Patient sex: F
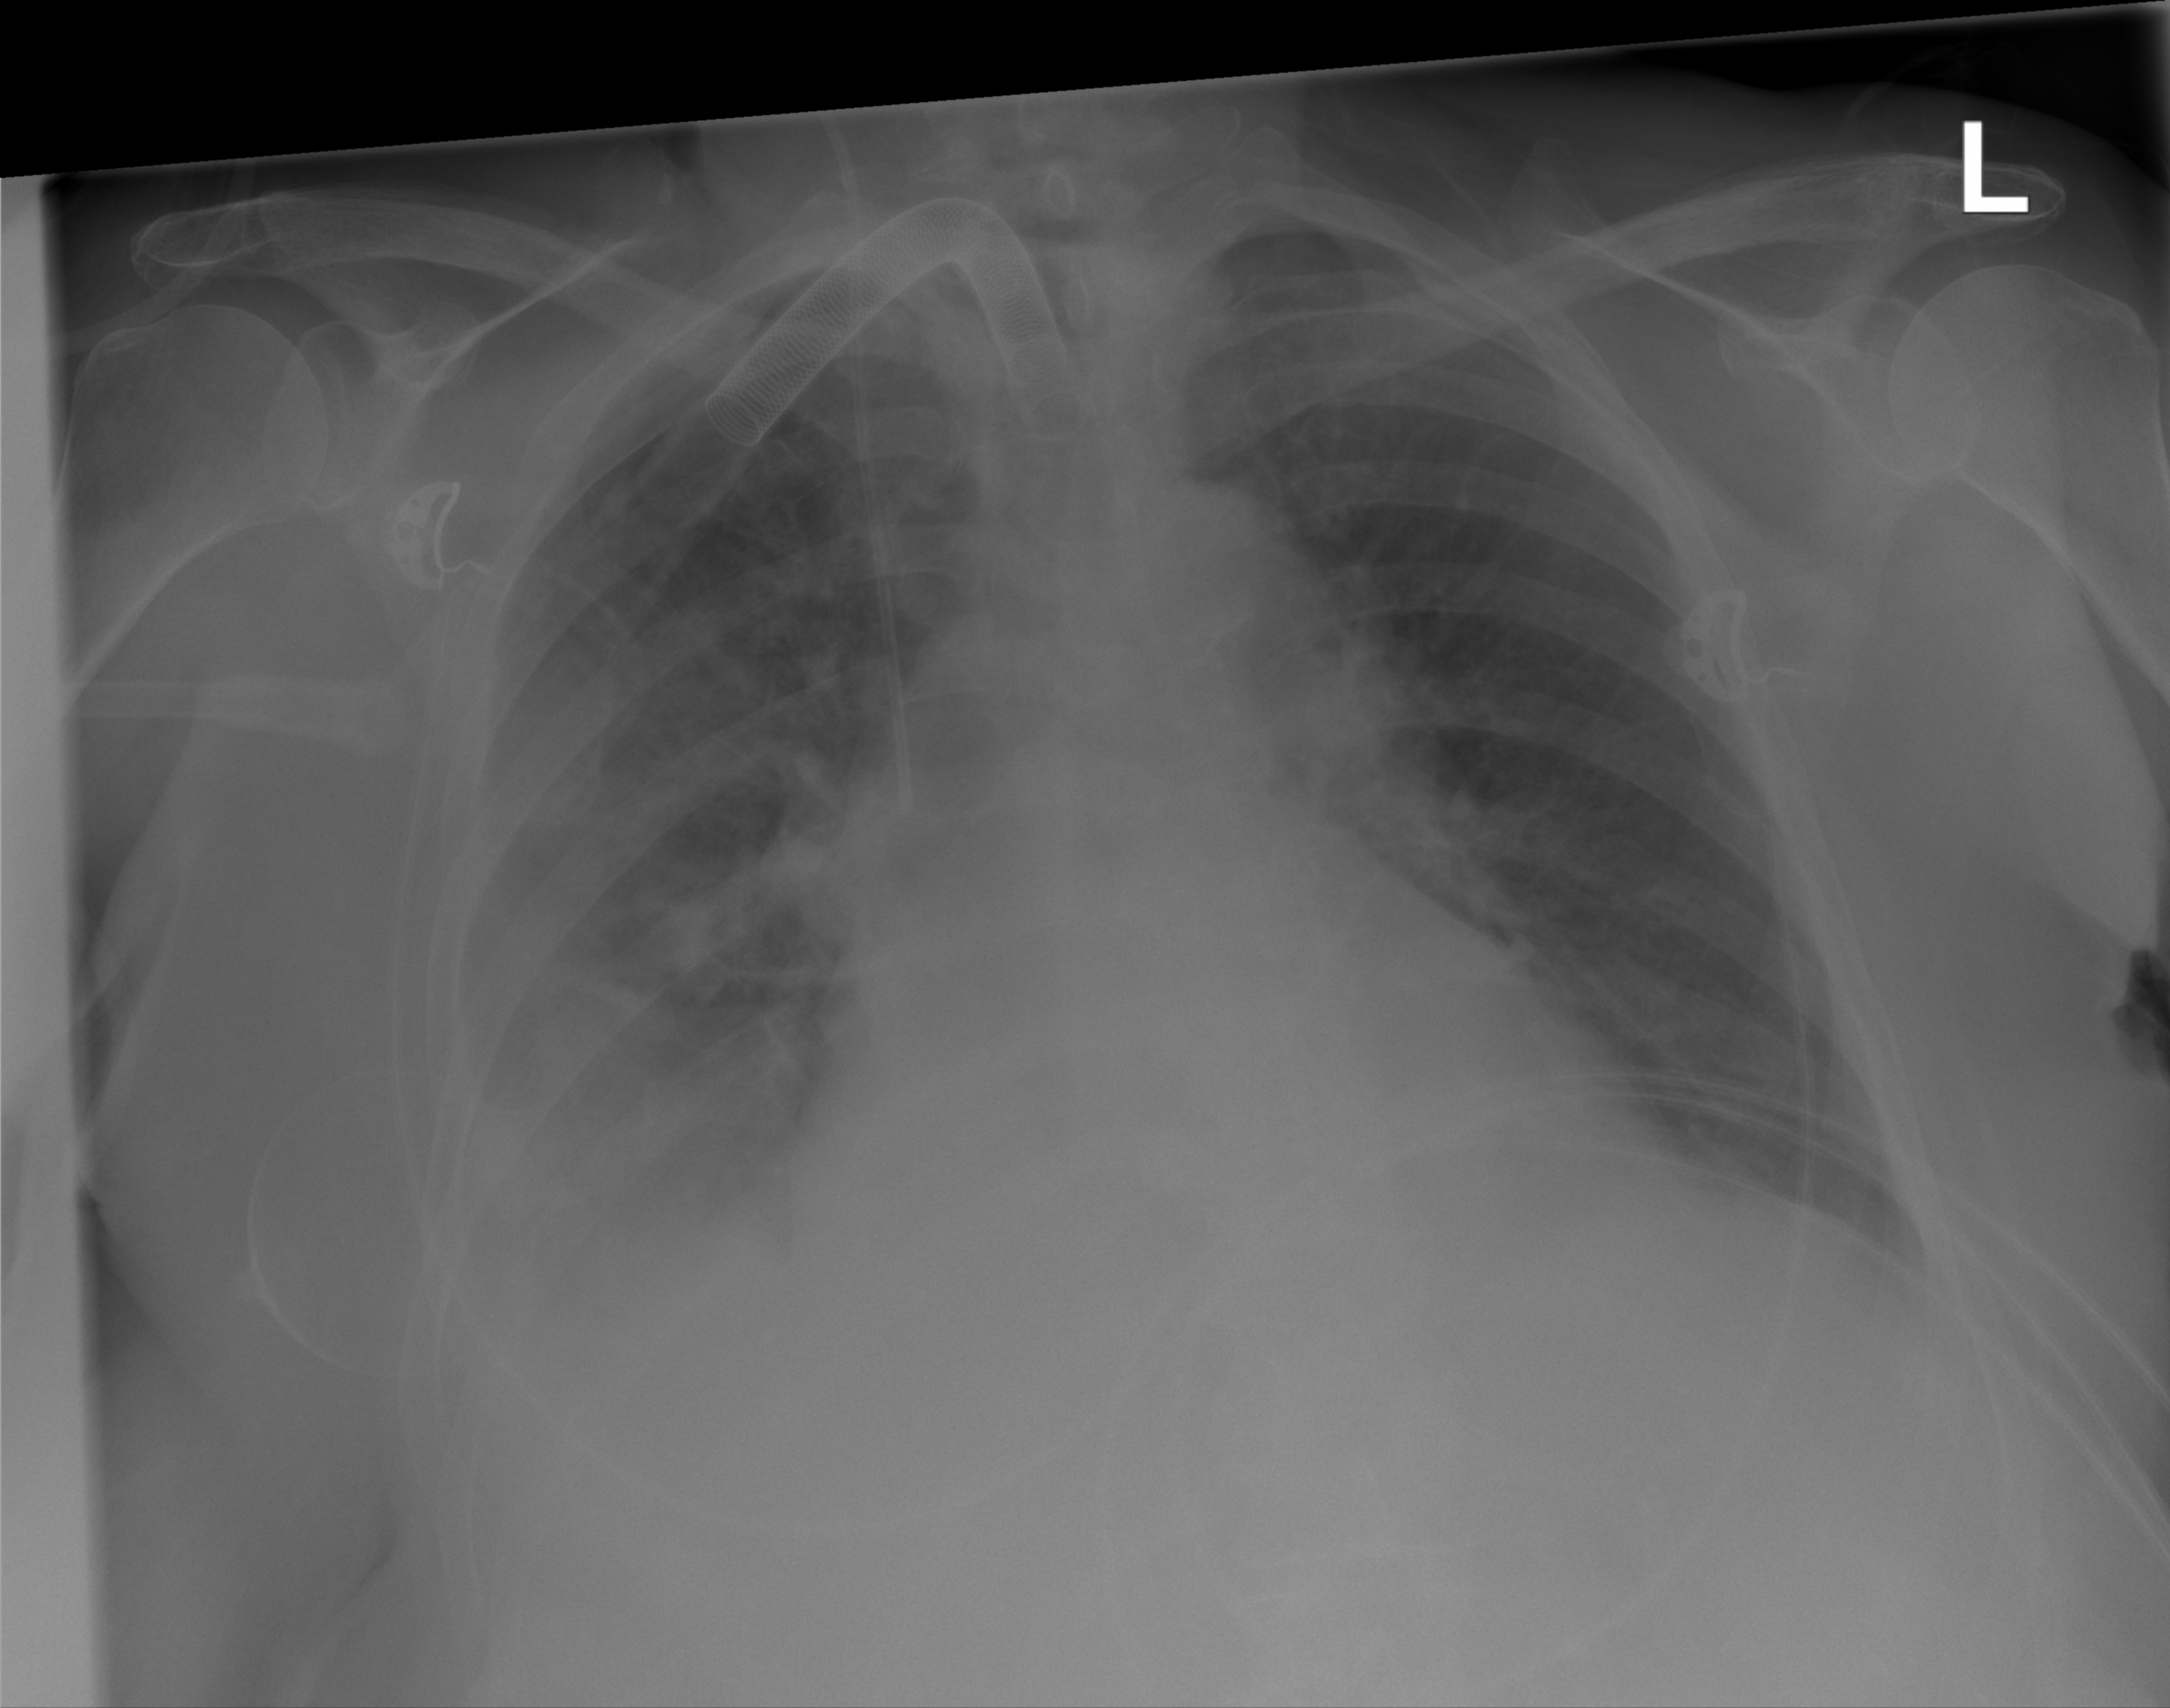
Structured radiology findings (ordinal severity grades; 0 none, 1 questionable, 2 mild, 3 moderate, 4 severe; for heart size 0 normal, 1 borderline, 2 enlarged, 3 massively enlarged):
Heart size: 2
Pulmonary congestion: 1
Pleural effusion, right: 3
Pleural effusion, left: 0
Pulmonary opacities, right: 2
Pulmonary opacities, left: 0
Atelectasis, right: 3
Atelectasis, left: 1